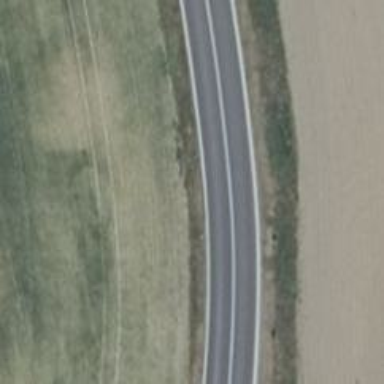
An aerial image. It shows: Primary road with asphalt surface.